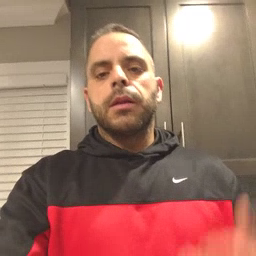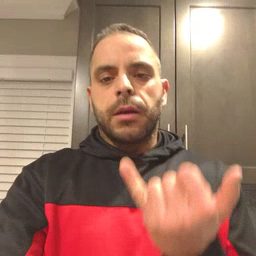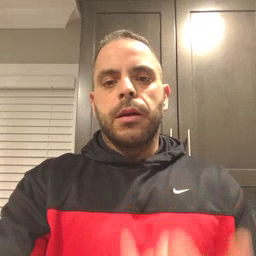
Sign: now